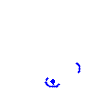
Particle: kaon